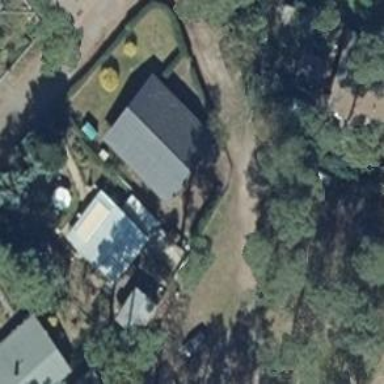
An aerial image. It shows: Detached building with gabled roof oriented along its length.